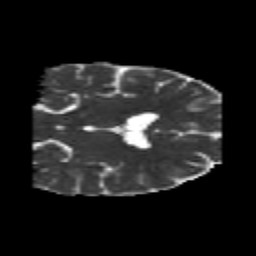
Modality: MD
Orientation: coronal
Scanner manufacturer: siemens
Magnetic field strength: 3 T
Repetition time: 6.8 s
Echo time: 0.093 s